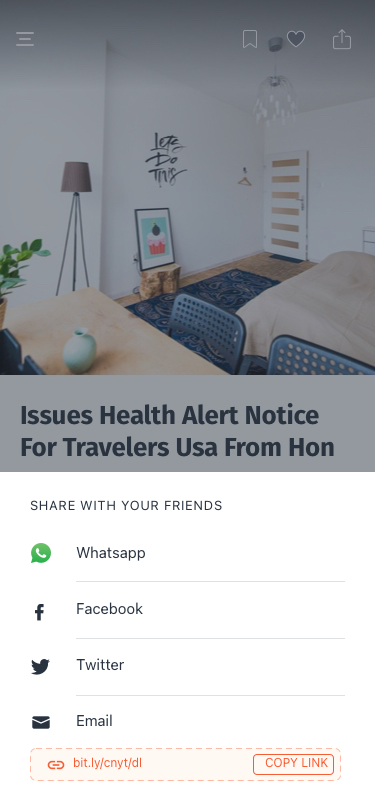
Text in this UI design:
Whatsapp
Facebook
Twitter
Email
COPY LINK
bit.ly/cnyt/dl

Share with your Friends